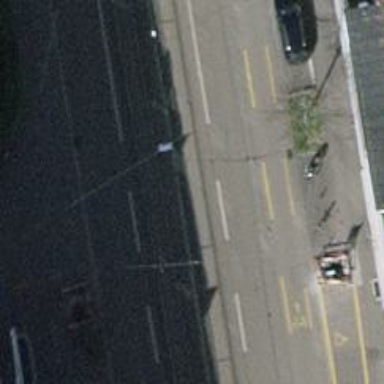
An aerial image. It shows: Tertiary road with asphalt surface. The road includes separate sidewalks and embedded tram rails.